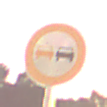
Verkehrszeichen: Ueberholverbot
Umgebung: Outdoor, Suburban
Tageszeit: Night
Wetter: Clear
Licht: Artificial
Jahreszeit: NotSpecified
Kontrast: MediumContrast